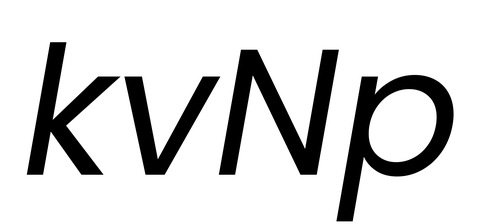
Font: Poppins-Italic